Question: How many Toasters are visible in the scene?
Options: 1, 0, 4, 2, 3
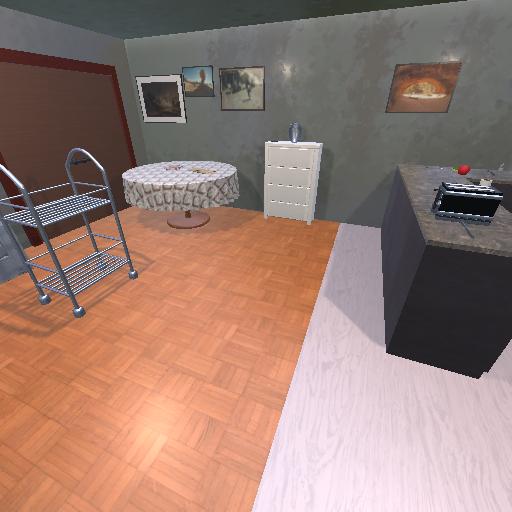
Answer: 1